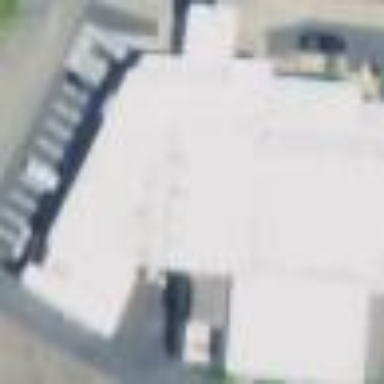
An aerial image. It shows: Event venue building.